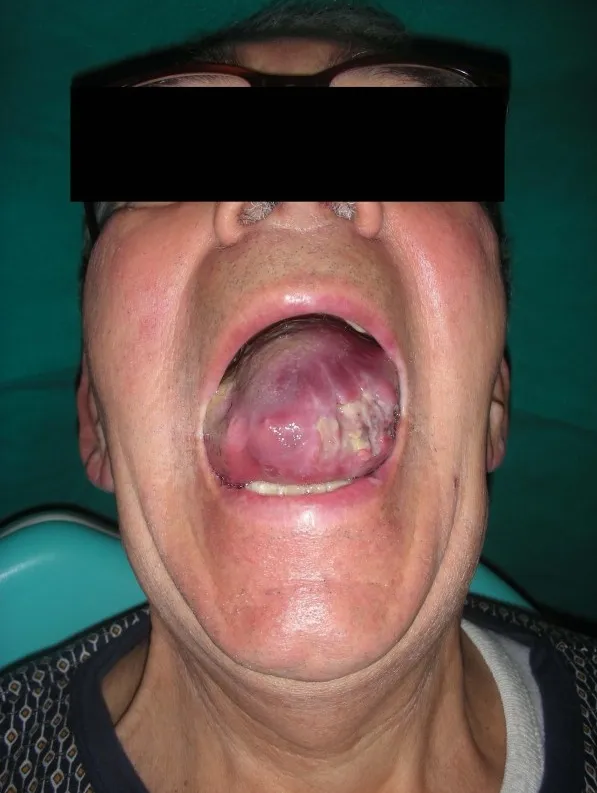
Neck tumefaction affecting the same tongue's zone side.
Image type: medical_photograph (other_medical_photograph)